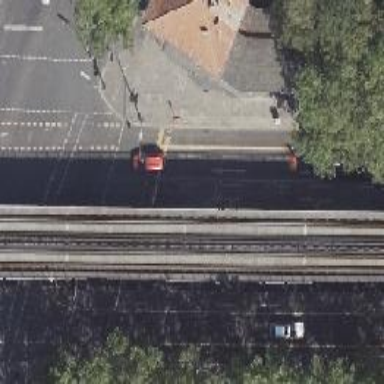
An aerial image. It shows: Road with traffic signals.